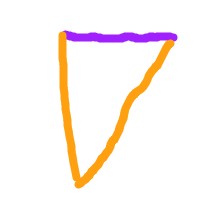
Shape: triangle